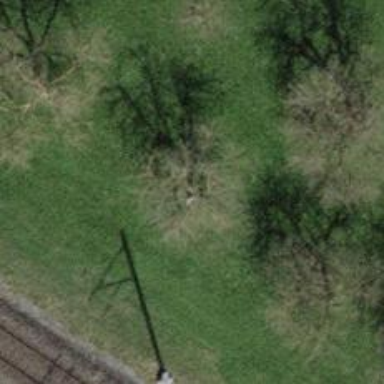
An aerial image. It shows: Single tag "natural: tree."